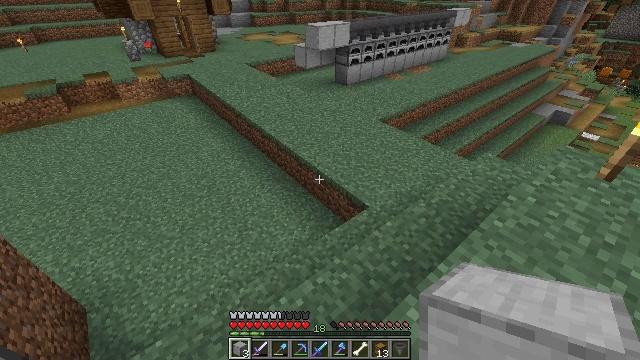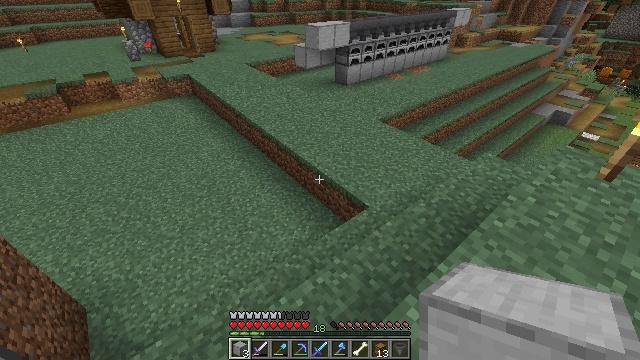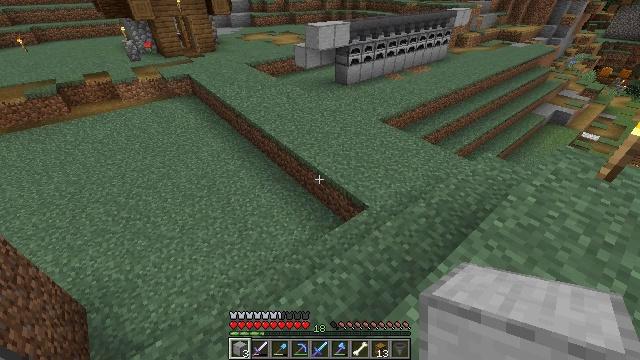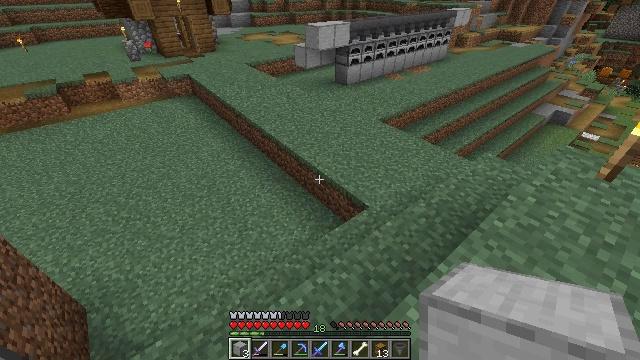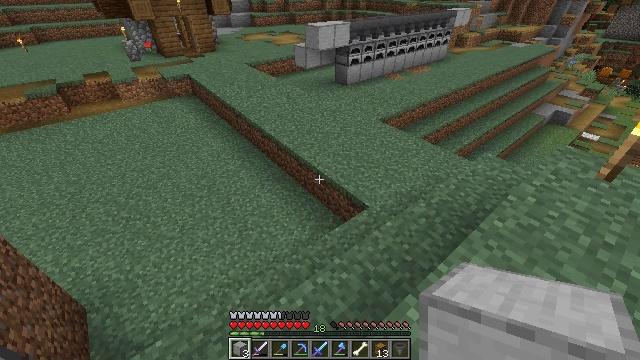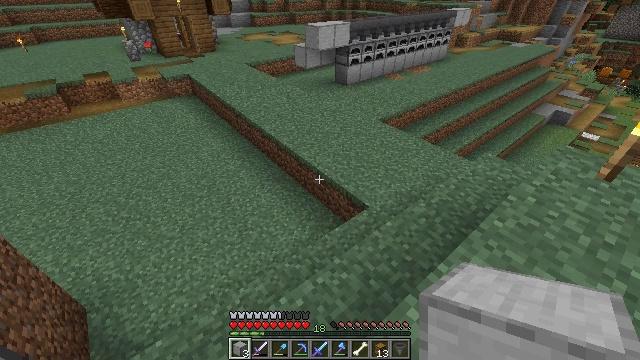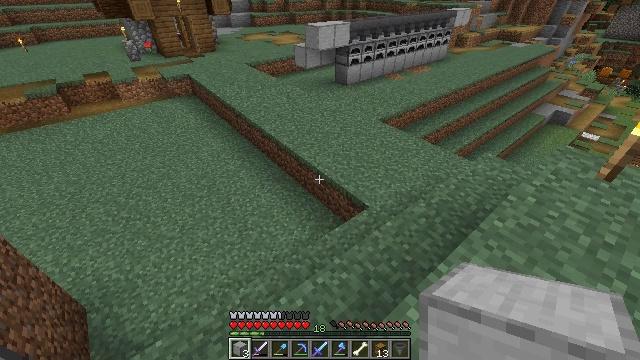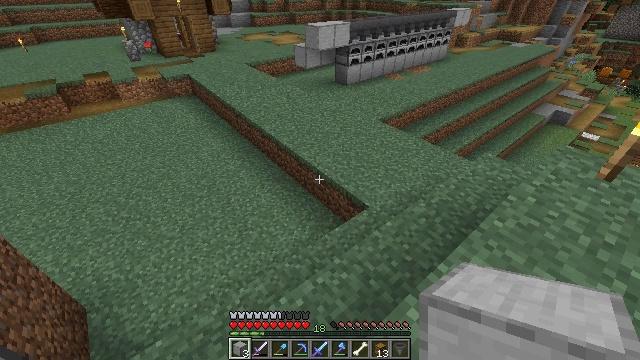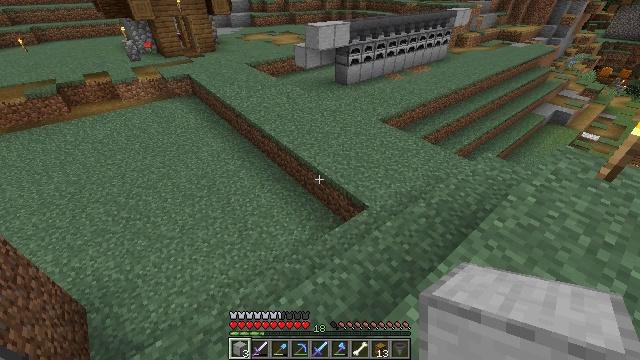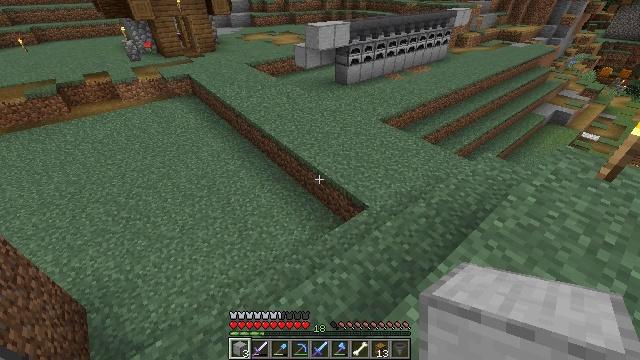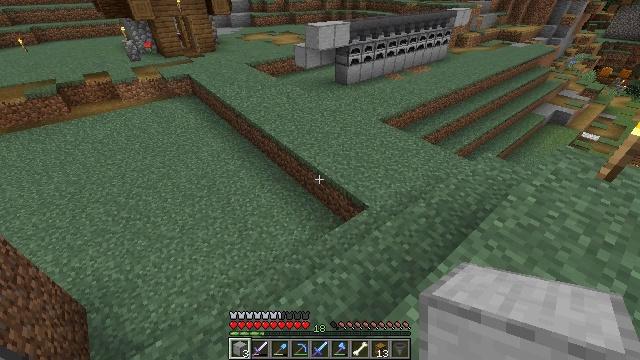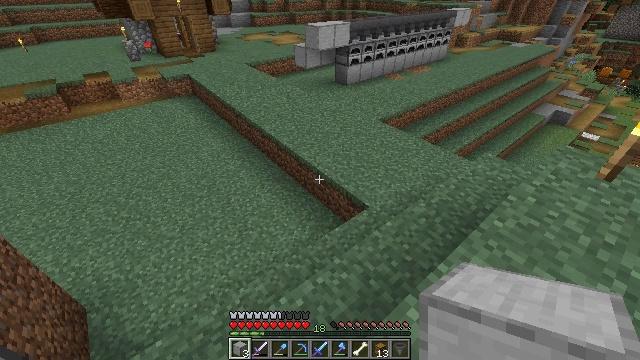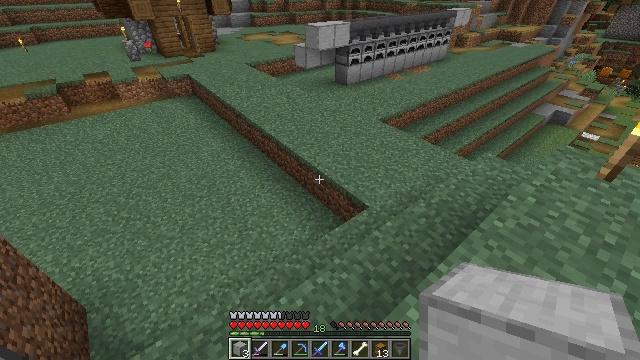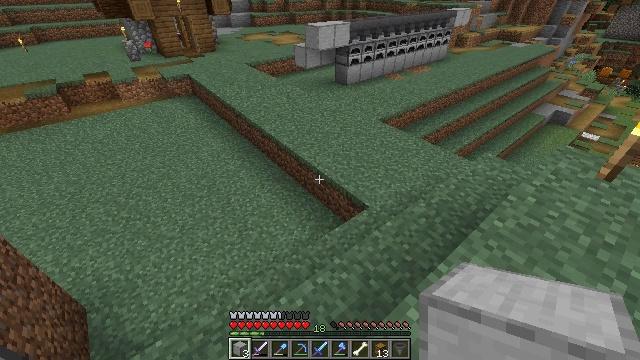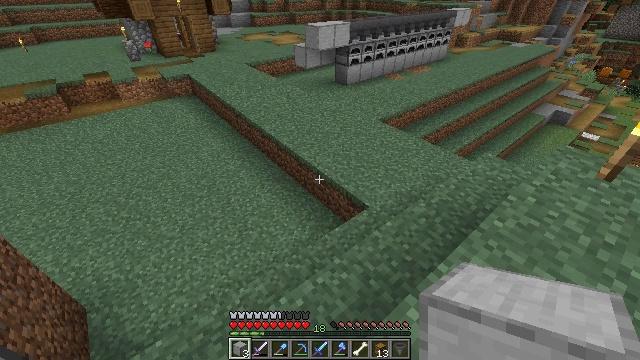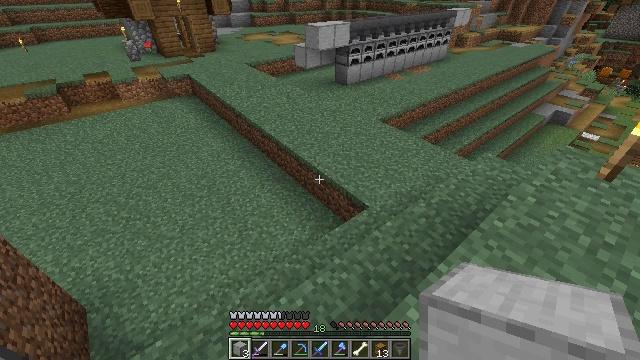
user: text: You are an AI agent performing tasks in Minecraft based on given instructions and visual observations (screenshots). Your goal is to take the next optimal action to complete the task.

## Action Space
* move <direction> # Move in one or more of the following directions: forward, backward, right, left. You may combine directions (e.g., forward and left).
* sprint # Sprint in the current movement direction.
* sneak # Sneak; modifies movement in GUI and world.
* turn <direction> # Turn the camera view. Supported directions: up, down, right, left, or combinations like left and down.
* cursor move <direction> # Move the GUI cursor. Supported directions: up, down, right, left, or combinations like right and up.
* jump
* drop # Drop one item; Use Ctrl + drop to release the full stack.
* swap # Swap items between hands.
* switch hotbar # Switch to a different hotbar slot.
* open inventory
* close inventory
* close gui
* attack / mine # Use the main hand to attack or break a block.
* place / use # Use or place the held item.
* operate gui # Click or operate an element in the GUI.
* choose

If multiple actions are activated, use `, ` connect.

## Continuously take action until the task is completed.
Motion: motion action
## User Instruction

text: Make smooth stone by smelting regular stone.
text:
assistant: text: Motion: no_op
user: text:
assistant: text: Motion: no_op
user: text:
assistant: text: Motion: no_op
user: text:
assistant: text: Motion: no_op
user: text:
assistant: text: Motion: no_op
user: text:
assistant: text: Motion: no_op
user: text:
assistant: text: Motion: no_op
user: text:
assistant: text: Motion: no_op
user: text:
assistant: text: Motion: no_op
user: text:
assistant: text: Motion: no_op
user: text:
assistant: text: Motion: no_op
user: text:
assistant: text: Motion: no_op
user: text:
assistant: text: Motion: no_op
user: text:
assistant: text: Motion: no_op
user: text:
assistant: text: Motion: no_op
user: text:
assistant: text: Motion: no_op
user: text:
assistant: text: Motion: no_op
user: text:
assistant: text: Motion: no_op
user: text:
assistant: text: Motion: no_op
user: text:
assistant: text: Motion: no_op
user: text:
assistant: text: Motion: no_op
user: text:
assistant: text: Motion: no_op
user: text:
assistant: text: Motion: no_op
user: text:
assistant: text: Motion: no_op
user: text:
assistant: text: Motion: no_op
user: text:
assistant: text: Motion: no_op
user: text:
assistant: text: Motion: no_op
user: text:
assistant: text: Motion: no_op
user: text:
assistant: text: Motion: no_op
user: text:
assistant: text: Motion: no_op